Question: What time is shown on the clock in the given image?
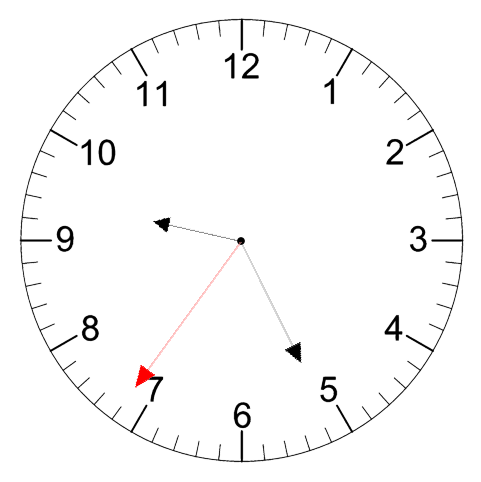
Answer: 09:25:36